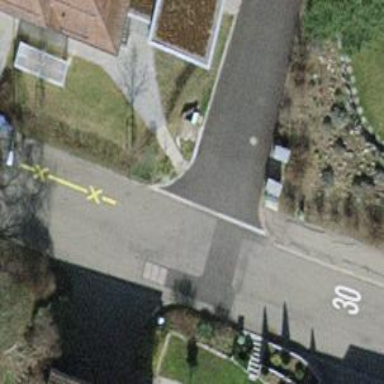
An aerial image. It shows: Road with steps.